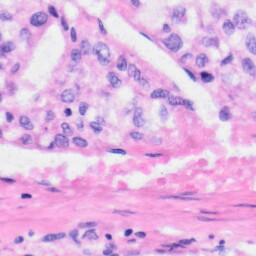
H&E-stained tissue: Liver